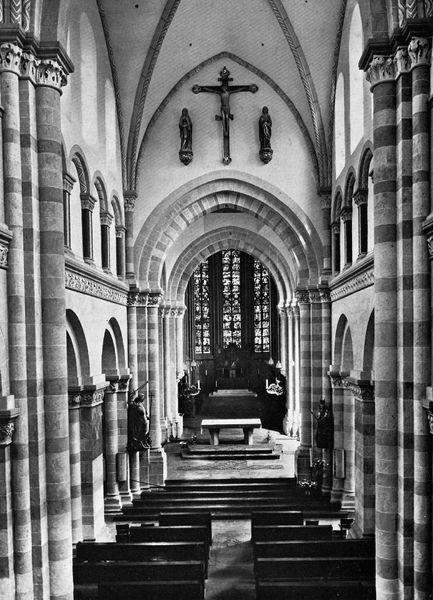
Titel: St. Andreas in Köln
Standort: Köln (EU - D - NRW)
Schlagwörter: fenster, glas, licht, pfeiler, schwarz, säule, säulen, architektur, sockel, stein, kirche, innen, gotik, statue, deutschland, schiff, bogen, bank, rundbogen, kuppel, treppe, gestreift, streifen, kerzen, stuck, stufen, foto, bögen, eingang, gang, gewölbe, kreuz, religion, schwarzweiß, altar, bänke, langhaus, sims, mittelgang, mittelschiff, skulpturen, statuen, sandstein, kreuzgewölbe, jesus, apsis, romanik, chor, kruzifix, heilige, basilika, lisenen, romanisch, aachen, limburg, kruzufix